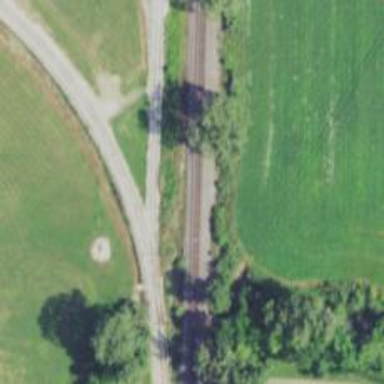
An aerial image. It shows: Rail spur service.